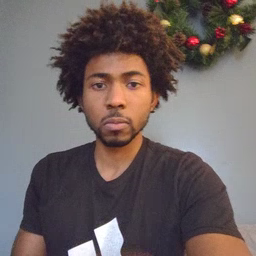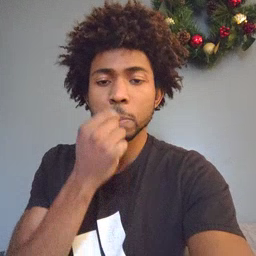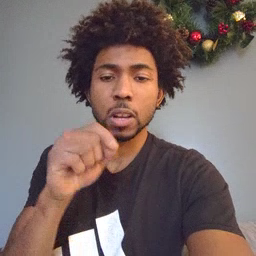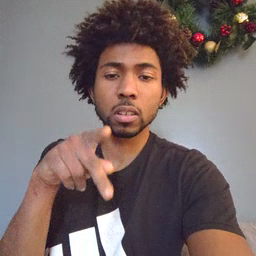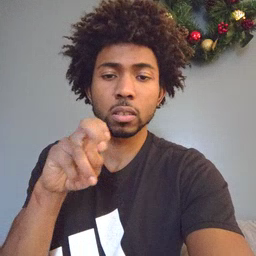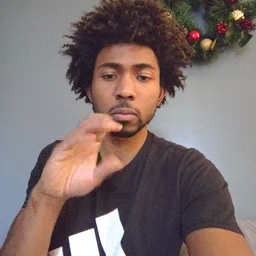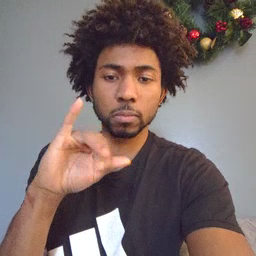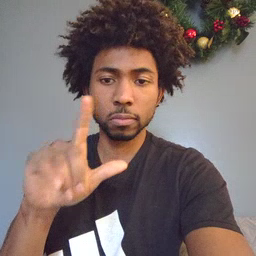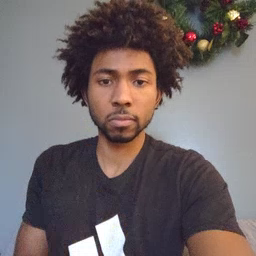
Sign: pencil